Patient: sex F, age 56
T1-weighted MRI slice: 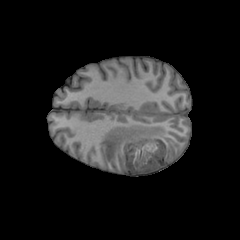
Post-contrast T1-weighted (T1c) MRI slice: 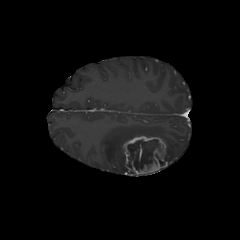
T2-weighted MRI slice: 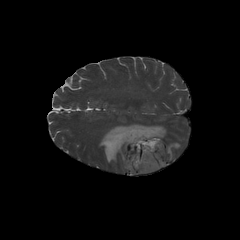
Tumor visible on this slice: yes
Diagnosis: Glioblastoma, IDH-wildtype
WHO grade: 4